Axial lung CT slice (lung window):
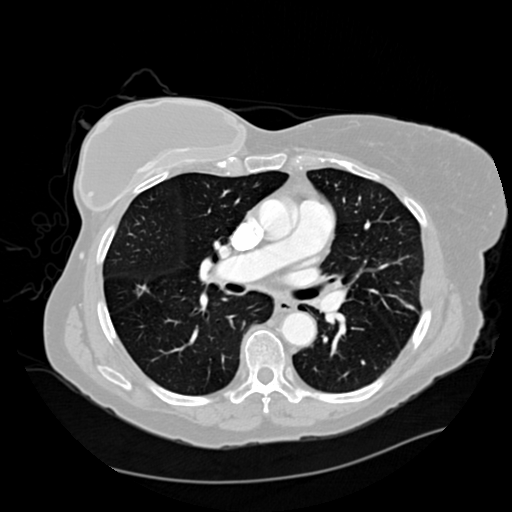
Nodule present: yes
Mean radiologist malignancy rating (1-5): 4